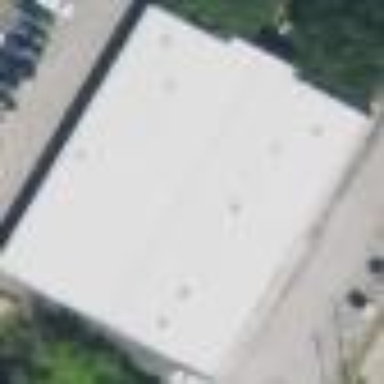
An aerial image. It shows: Commercial building.